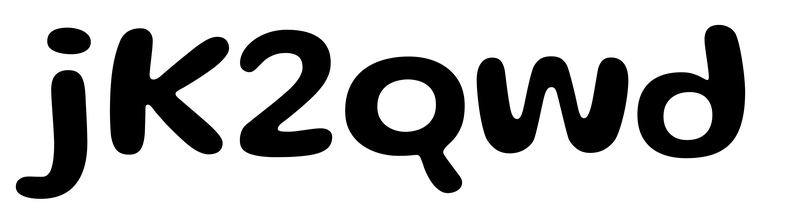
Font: Gluten_Medium